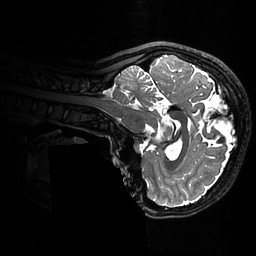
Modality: T2w
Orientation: sagittal
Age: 26
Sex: female
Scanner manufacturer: ge
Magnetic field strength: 3 T
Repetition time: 3.202 s
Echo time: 0.06582 s